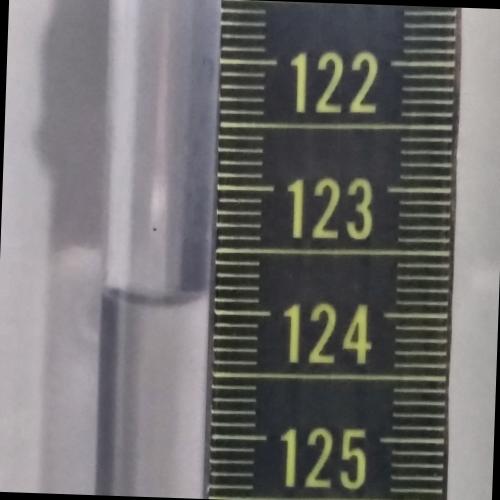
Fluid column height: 123.9 cm